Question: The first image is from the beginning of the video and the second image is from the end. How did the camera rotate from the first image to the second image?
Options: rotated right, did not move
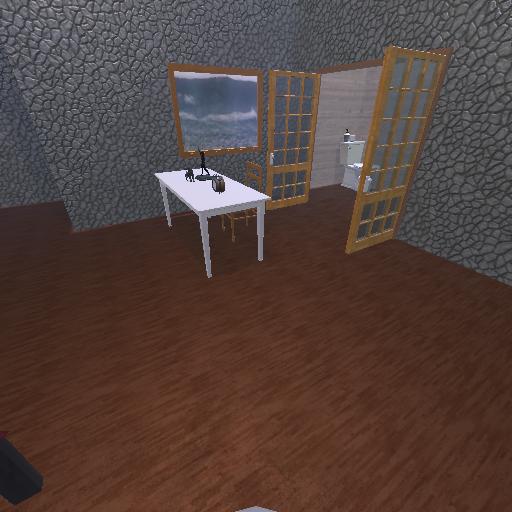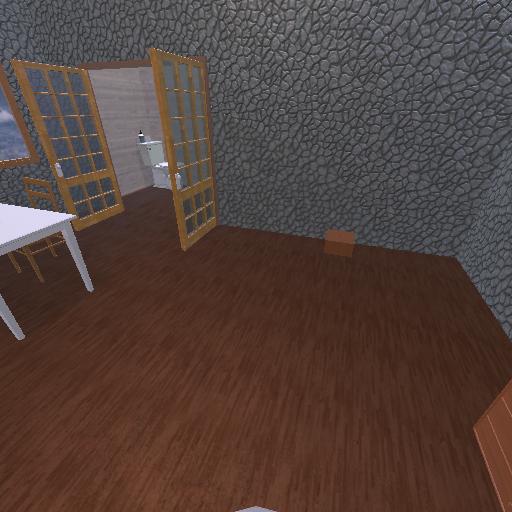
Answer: rotated right